Field crop: maize
Growth stage: 1
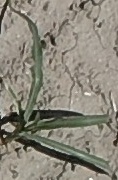
Species: sorghum